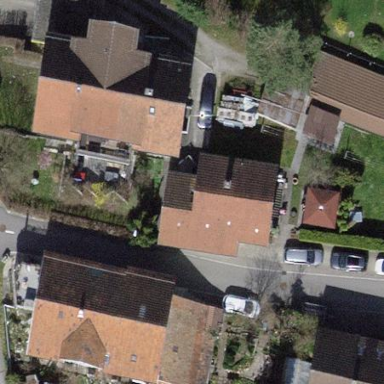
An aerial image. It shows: Detached building with gabled roof.